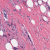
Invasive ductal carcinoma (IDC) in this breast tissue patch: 1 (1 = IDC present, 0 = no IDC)